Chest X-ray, PA view. Patient: 66 years old, sex F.
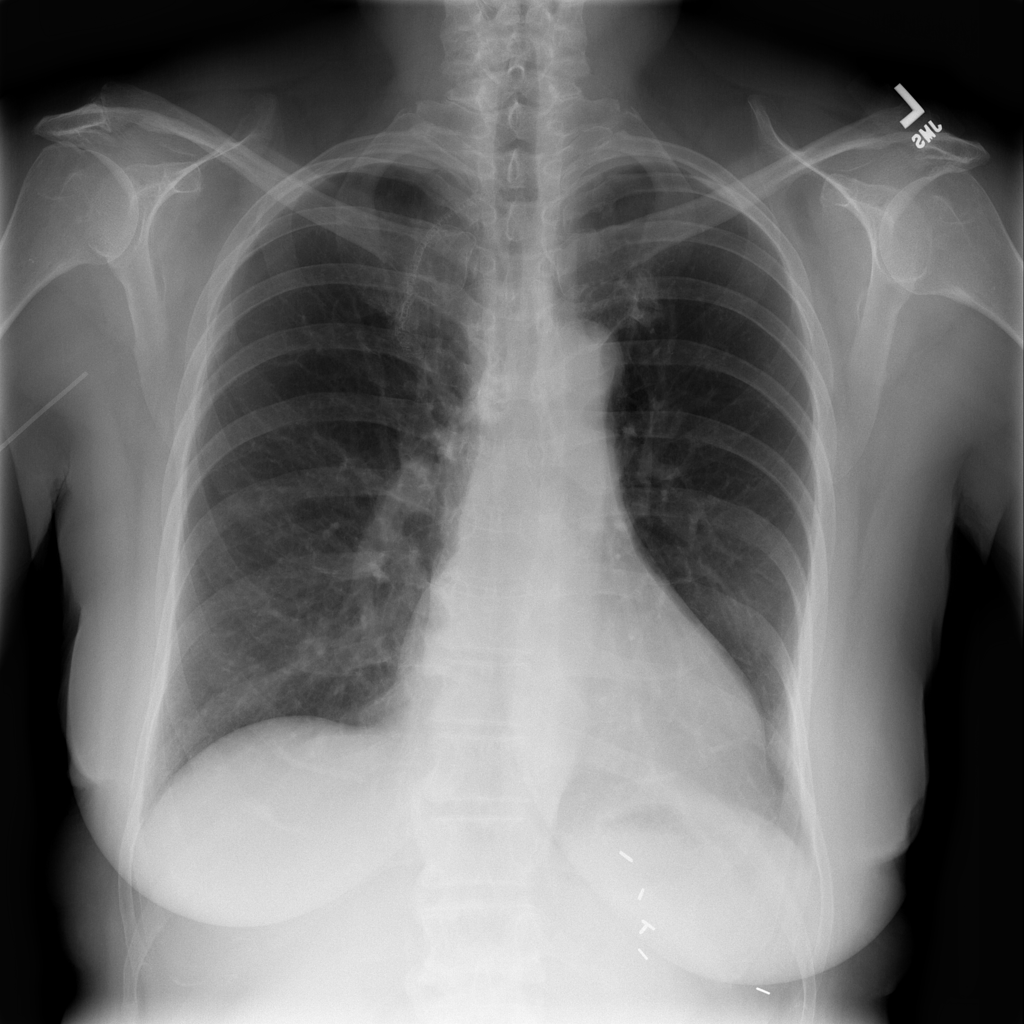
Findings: Infiltration